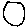
Label: circle